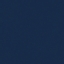
Label: SeaLake